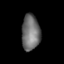
Tissue: skin
Cell type: Others
Senescence score: 0.6751
Nuclear area (px): 648
Mean DAPI intensity: 109.924